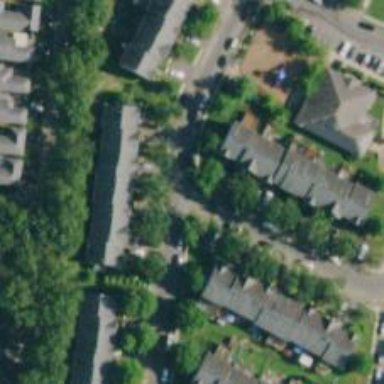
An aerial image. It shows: Living street.